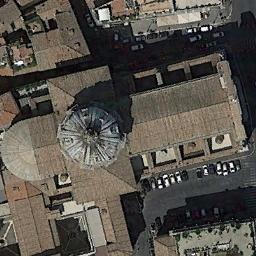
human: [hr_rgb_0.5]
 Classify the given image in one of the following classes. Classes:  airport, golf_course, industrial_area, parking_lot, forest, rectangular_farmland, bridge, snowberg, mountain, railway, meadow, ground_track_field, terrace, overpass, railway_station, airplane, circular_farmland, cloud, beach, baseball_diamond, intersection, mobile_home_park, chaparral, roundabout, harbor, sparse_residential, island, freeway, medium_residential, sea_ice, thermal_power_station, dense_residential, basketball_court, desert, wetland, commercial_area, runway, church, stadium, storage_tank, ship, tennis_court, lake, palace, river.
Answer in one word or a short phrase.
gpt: church